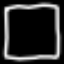
Label: square